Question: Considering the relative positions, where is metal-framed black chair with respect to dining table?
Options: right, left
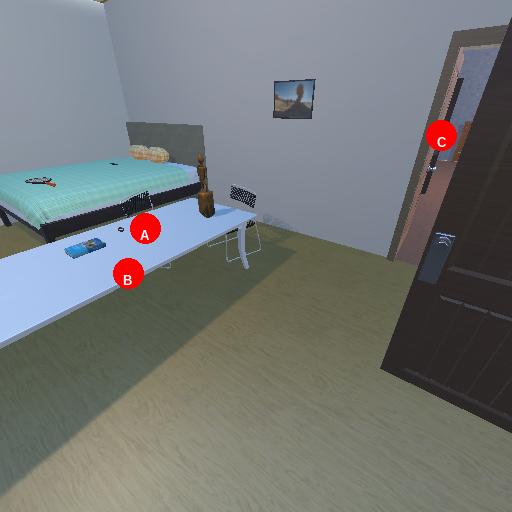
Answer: right